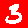
Digit: 3